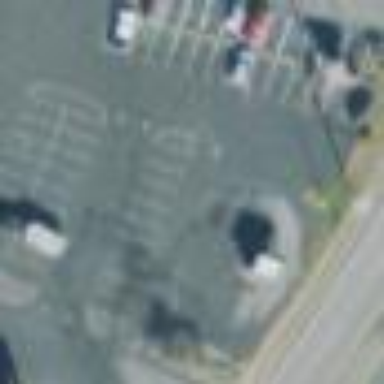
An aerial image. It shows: Parking area.